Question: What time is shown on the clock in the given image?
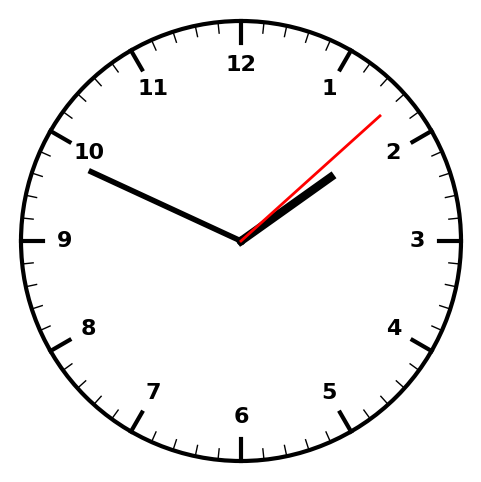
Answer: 01:49:08